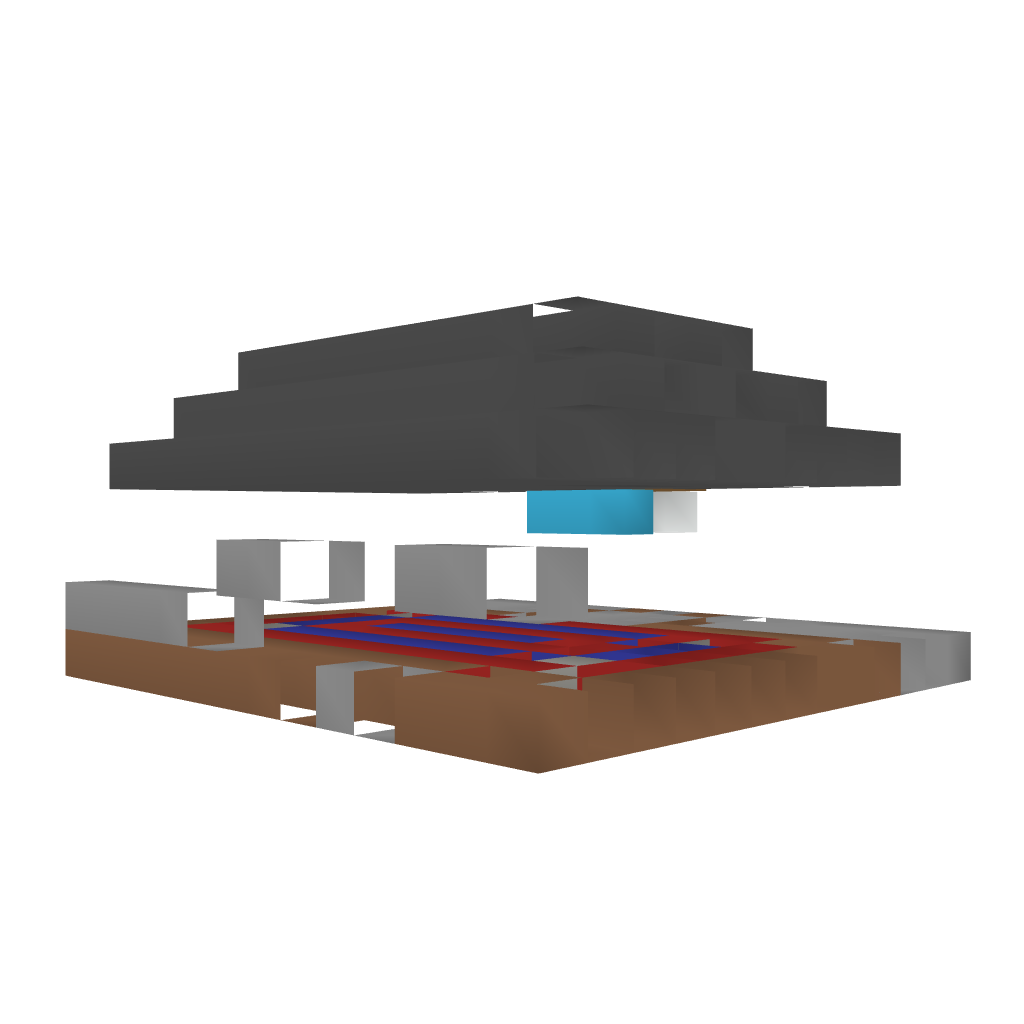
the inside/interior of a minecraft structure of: Kleine Hütte